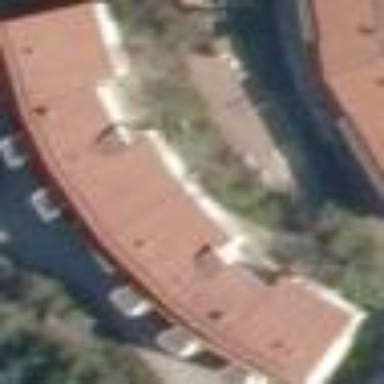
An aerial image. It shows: Residential apartments building.